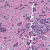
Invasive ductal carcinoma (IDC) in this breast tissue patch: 1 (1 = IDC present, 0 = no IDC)